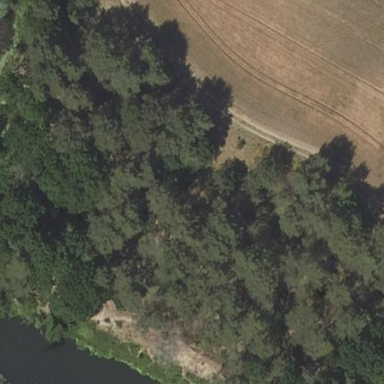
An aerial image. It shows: Mixed woodland area with various types of leaves.